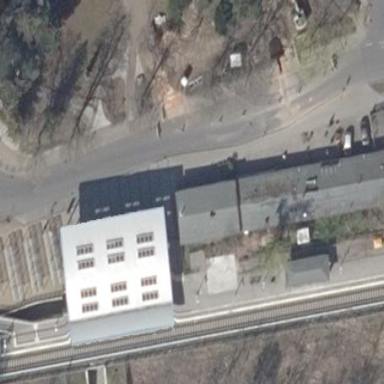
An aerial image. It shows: Gray building with gabled roof covered in roof tiles.